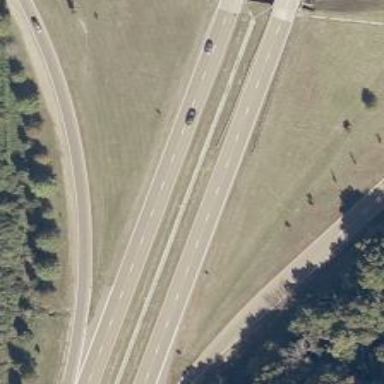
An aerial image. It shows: View of motorway.